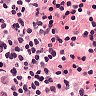
Metastatic tissue present: no